Field crop: tomato
Growth stage: 1
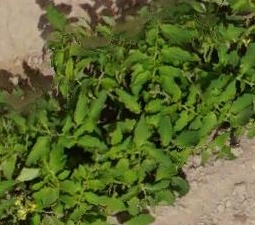
Species: tomato